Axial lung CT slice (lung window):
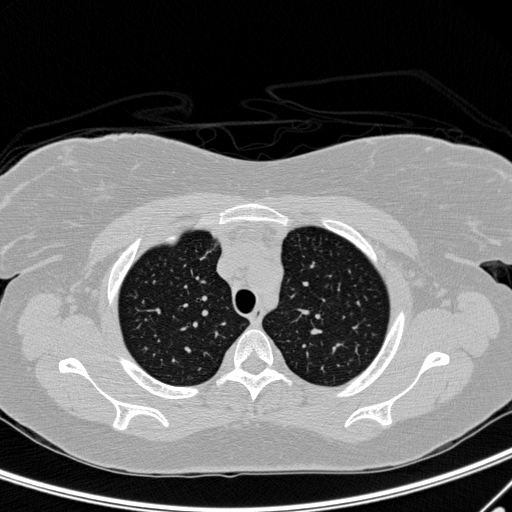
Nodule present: no